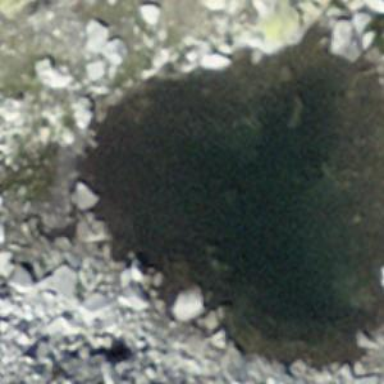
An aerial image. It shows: Pond surrounded by natural water.